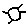
Label: sun